【题型】填空题　【知识点】平面几何　【难度】easy
如图是在北京召开的第24届国际数学家大会的会标，会标是根据中国古代数学家赵爽的弦图设计的，由4个相同的直角三角形与中间的小正方形拼成的一个大正方形。若直角三角形中较小的内角为 \(\alpha\)，大正方形的面积为1，小正方形的面积是 \(\frac{1}{3}\)，则 \(\sin\alpha + \cos\alpha = \underline{\qquad}\)。

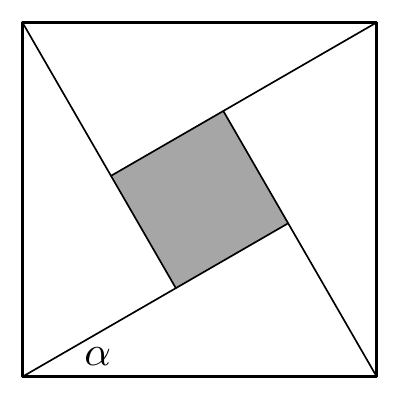
【解答】
【答案】\(\frac{\sqrt{15}}{3}\)。

【分析】由题可得直角三角形的两条直角边分别为 \( \sin \alpha, \cos \alpha \)，可得小正方形的边长为 \( \cos \alpha - \sin \alpha \)，利用同角三角函数基本关系式即可求解。

【解答】解：因为直角三角形中较小的内角为 \( \alpha \)，大正方形的面积为 1，小正方形的面积是 \(\frac{1}{3}\)，

所以可得直角三角形的两条直角边分别为 \( \sin \alpha, \cos \alpha \)，

所以小正方形的边长为 \( \cos \alpha - \sin \alpha \)，

所以 \(( \cos \alpha - \sin \alpha )^2 = \frac{1}{3} \),

所以 \( 1 - 2 \sin \alpha \cos \alpha = \frac{1}{3} \),

从而 \( 2 \sin \alpha \cos \alpha = \frac{2}{3} \),

所以 \(( \cos \alpha + \sin \alpha )^2 = 1 + \frac{2}{3} = \frac{5}{3} \),

所以 \( \sin \alpha + \cos \alpha = \frac{\sqrt{15}}{3} \),

故答案为：\(\frac{\sqrt{15}}{3}\)。

【点评】本题考查勾股定理与三角函数定义等相关知识，考查数形结合思想和运算求解能力，属于基础题。

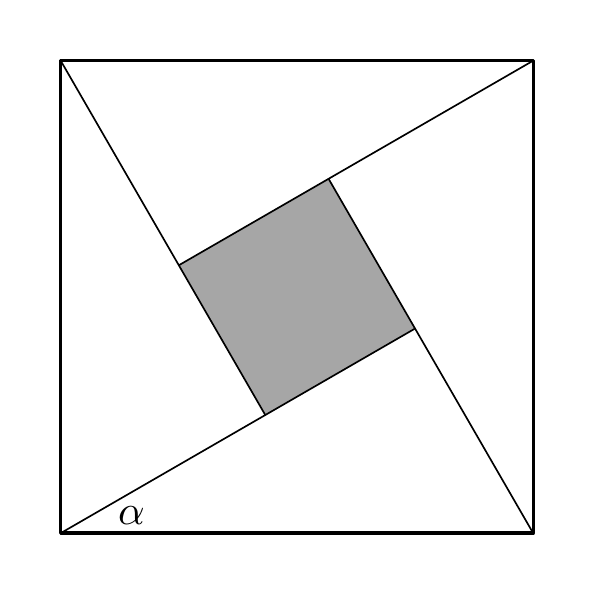